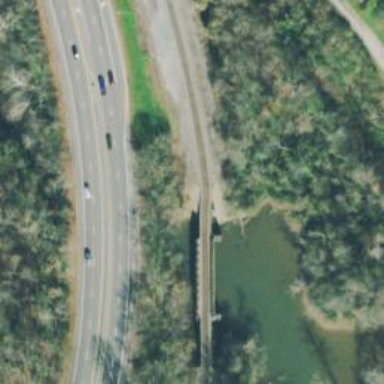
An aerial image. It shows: Bridge over railway line.